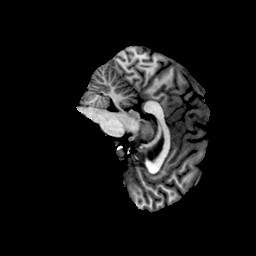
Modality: T1w
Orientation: sagittal
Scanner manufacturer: ge
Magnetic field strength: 3 T
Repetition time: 0.00766 s
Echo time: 0.003476 s